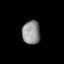
Tissue: lung
Cell type: Fibroblasts
Senescence score: 0.5419
Nuclear area (px): 417
Mean DAPI intensity: 143.739